Interaction volume radius: 5 \u00c5
Interaction volume height: 15 \u00c5
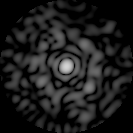
Disorder parameter: 0.8777